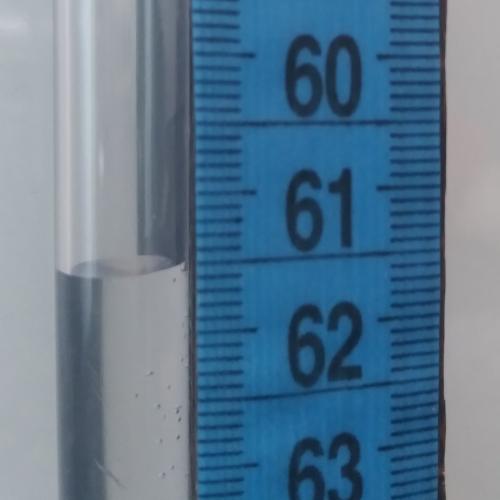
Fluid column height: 61.5 cm